Field crop: maize
Growth stage: 2
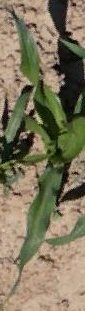
Species: maize